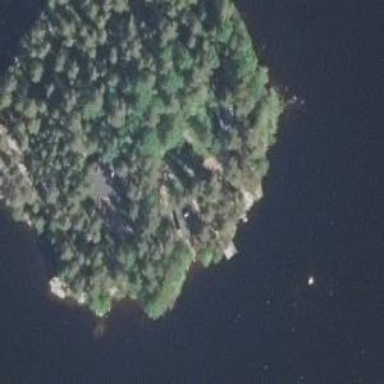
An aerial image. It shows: Islet surrounded by woodland.